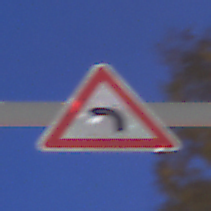
Verkehrszeichen: KurveLinks
Umgebung: Outdoor, Urban
Tageszeit: Night
Wetter: Clear
Licht: Artificial
Jahreszeit: NotSpecified
Kontrast: HighContrast